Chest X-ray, PA view. Patient: 58 years old, sex M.
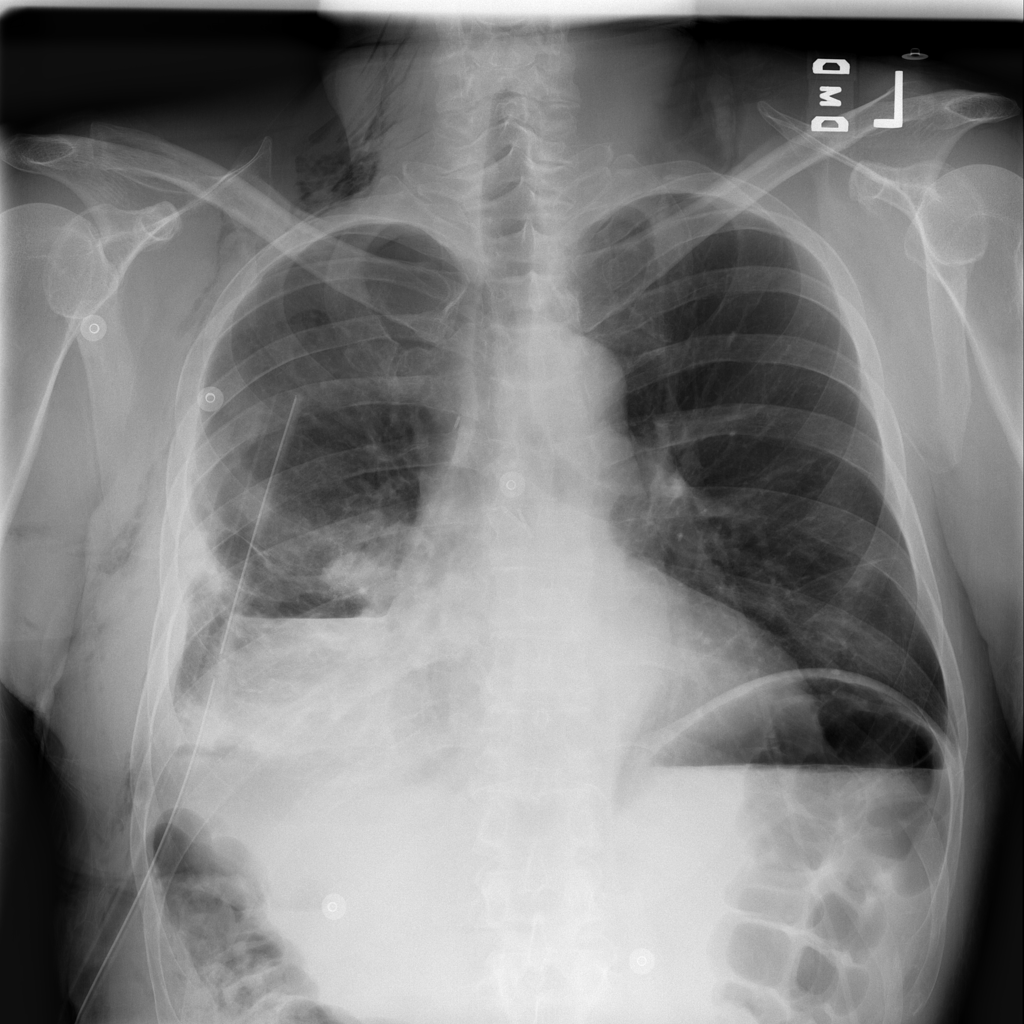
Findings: No Finding